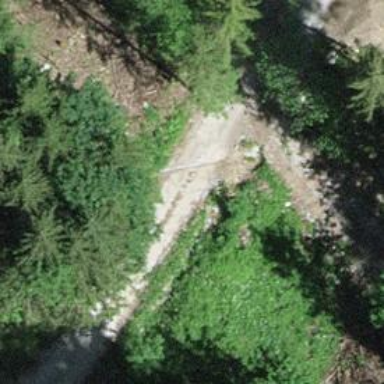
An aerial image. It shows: Track road with grade3 tracktype.